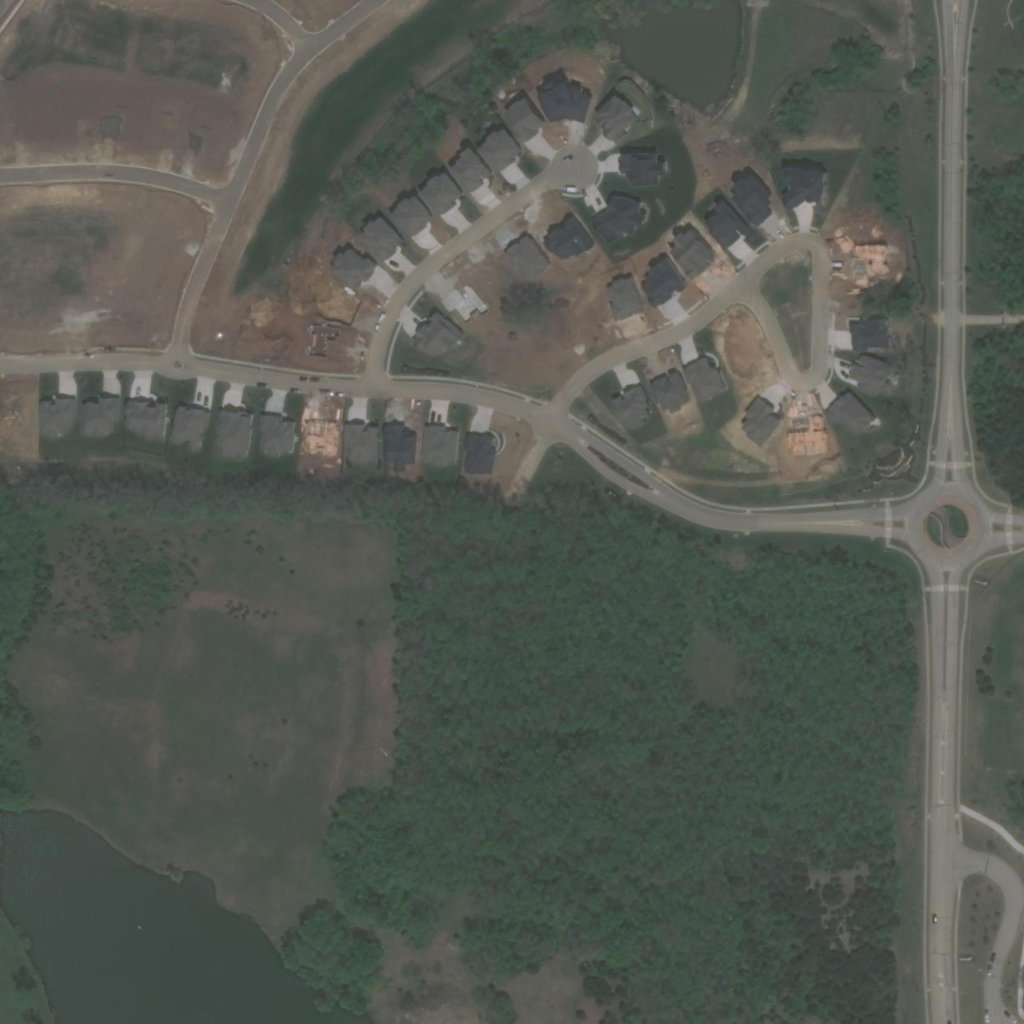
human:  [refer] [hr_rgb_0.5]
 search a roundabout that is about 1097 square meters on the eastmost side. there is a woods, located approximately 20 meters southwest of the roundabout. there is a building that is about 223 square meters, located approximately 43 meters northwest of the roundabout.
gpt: <box>[[87, 46, 96, 55, 0]]</box>

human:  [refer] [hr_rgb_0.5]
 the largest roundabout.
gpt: <box>[[87, 46, 96, 55, 0]]</box>